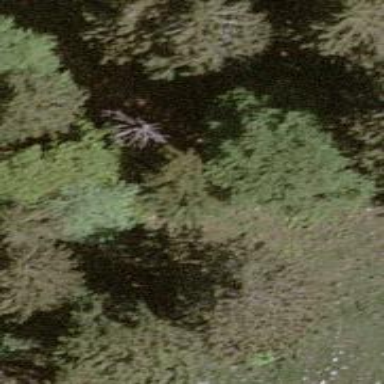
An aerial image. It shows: Beautiful tree in nature.